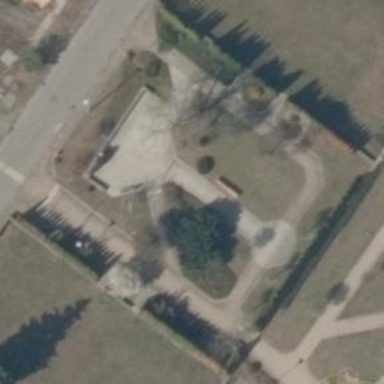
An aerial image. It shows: Park.